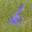
Label: 6